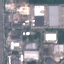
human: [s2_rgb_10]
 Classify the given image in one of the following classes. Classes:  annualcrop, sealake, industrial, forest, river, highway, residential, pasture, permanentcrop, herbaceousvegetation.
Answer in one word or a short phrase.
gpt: Industrial